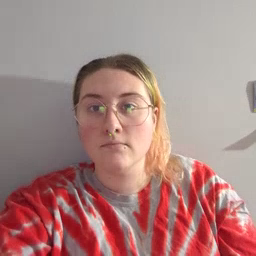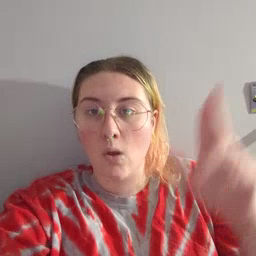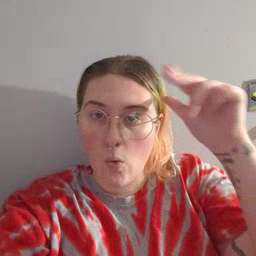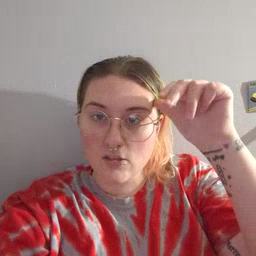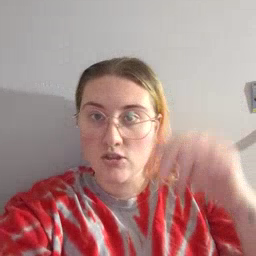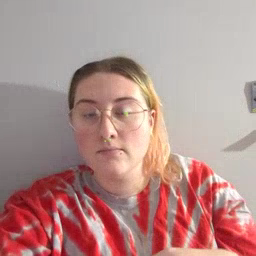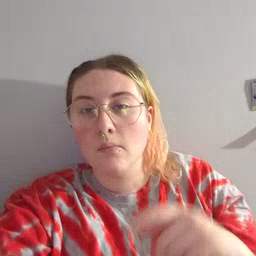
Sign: horse